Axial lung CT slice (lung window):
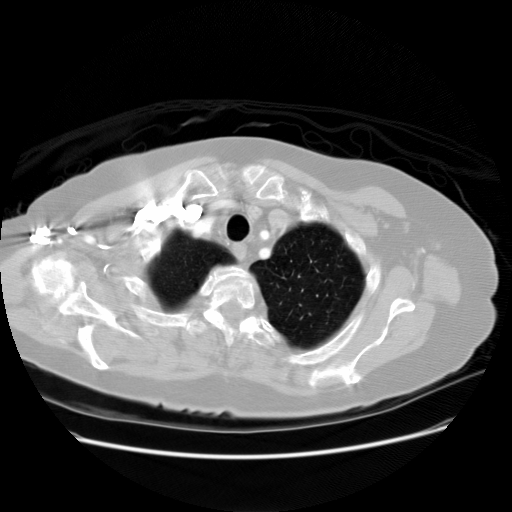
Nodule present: no